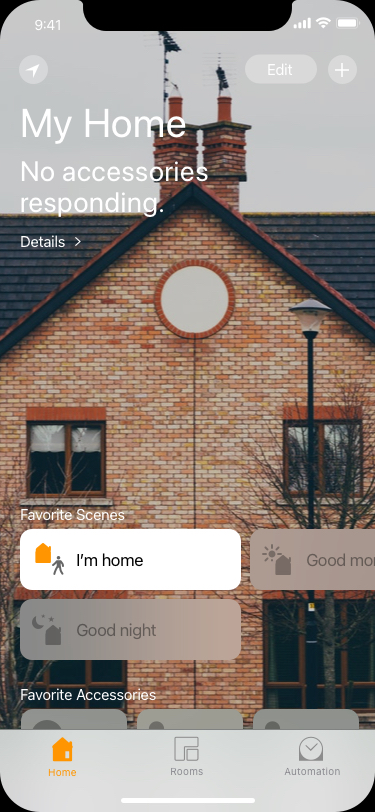
Text in this UI design:
Kitchen
Living Room
Living Room Thermostat
75°
Favorite Accessories
Good night
Good morning
I’m home
Favorite Scenes
Automation
Rooms
Home
Details
No accessories responding.
My Home
Edit